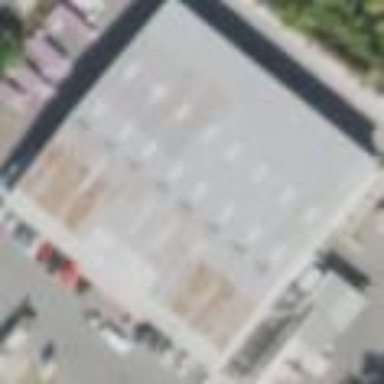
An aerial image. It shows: Retail building.